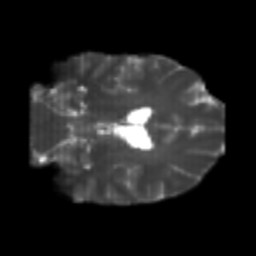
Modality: T2w
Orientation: coronal
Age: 26
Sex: male
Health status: healthy
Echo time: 0.074 s